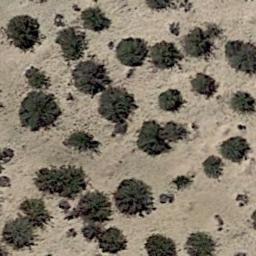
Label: chaparral